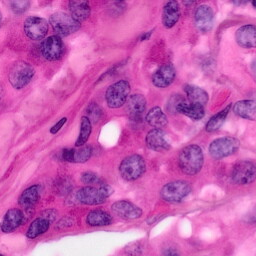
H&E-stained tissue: Pancreatic